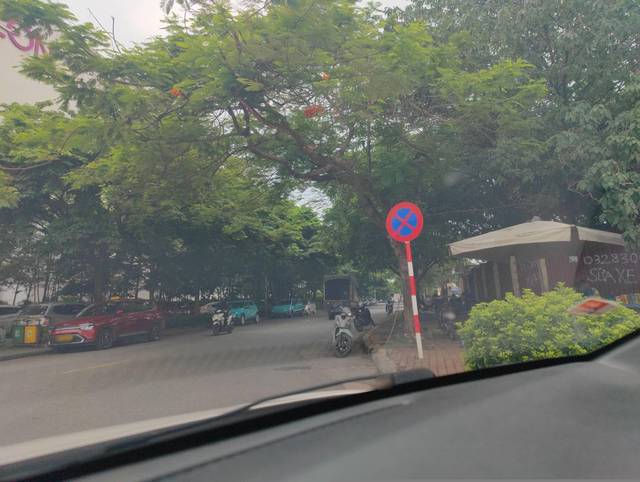
Region: Vietnam
Coordinates: 21.025, 105.901